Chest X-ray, AP view. Patient: 65 years old, sex M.
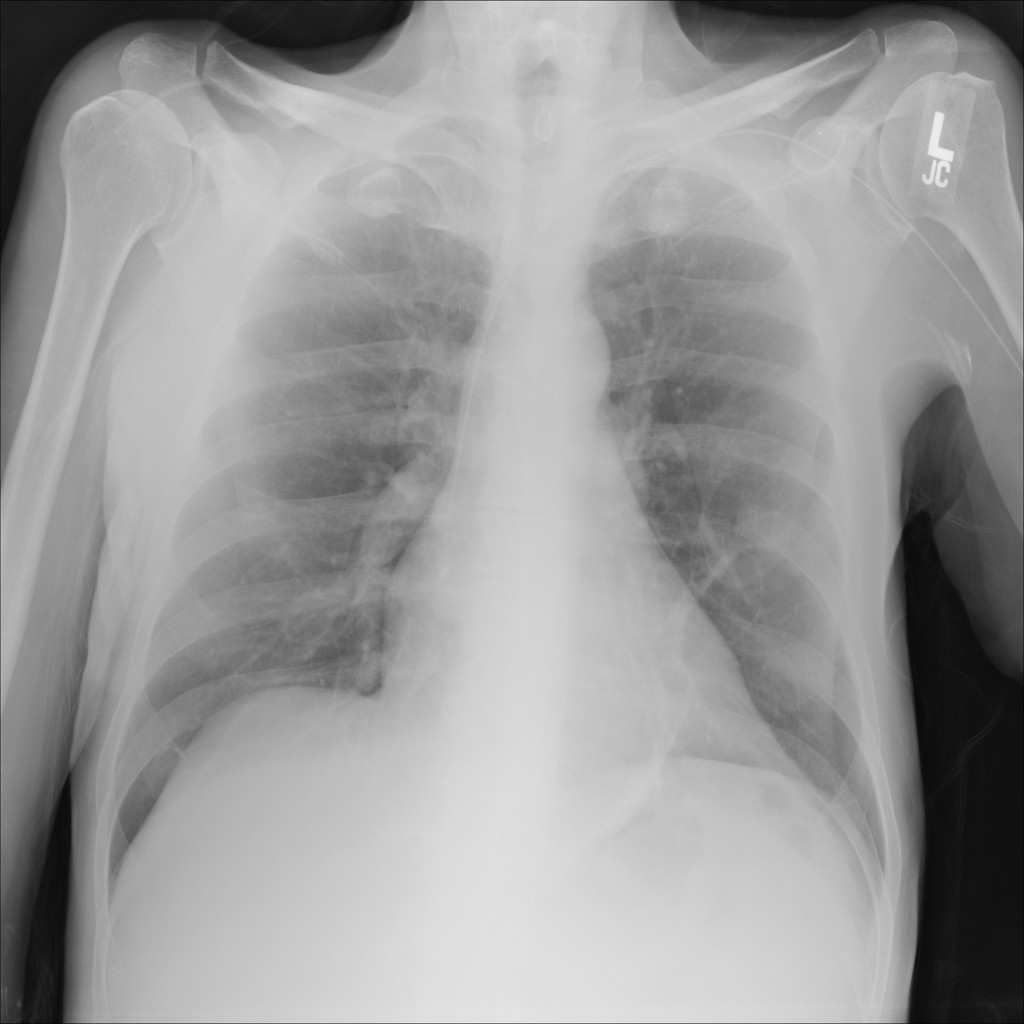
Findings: No Finding